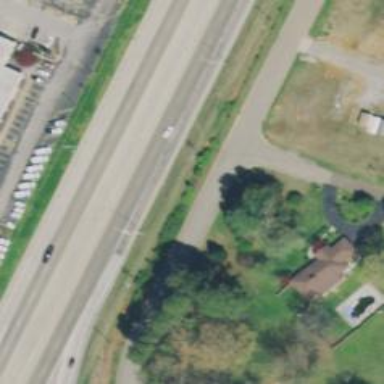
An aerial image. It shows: Trunk highway.